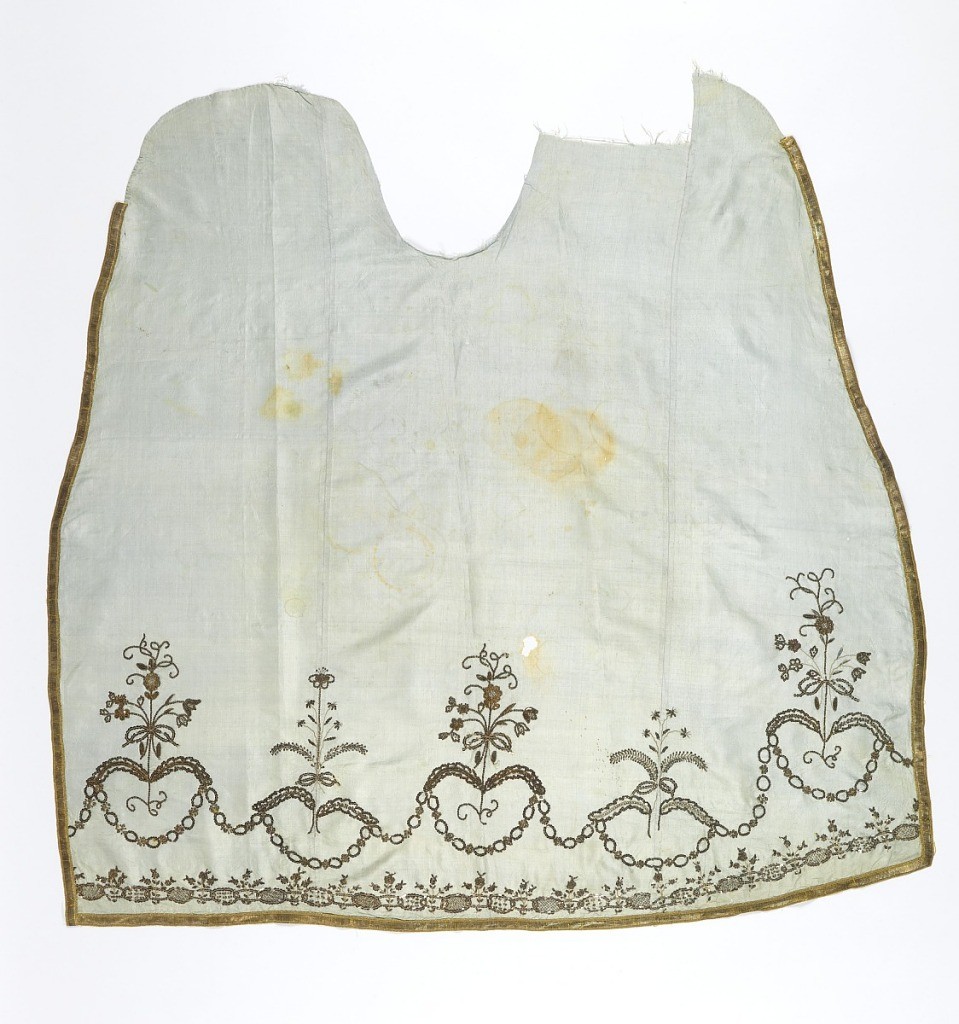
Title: Panel
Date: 1750–99
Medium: silk embroidered with metal thread and sequins on silk
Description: Fragment of panel of pale blue silk grosgrain with border embroidered in gold metal thread and sequins in design of stiff symmetrical flower sprays connected by a linked chain.  Gold ribbon on three edges. Lined with white linen embroidered in cotton cross-stitch, lining probably part of a skirt originally.